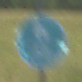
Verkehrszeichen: GemeinsamerGehUndRadweg
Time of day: Midday
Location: Outdoor (Nature)
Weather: Clear
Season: NotSpecified
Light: Natural